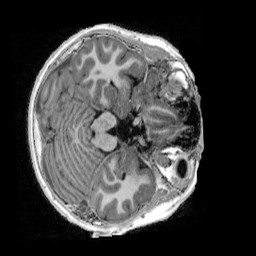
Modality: UNIT1_denoised
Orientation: axial
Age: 12
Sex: male
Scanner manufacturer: siemens
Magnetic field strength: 3 T
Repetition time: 4 s
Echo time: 0.00303 s